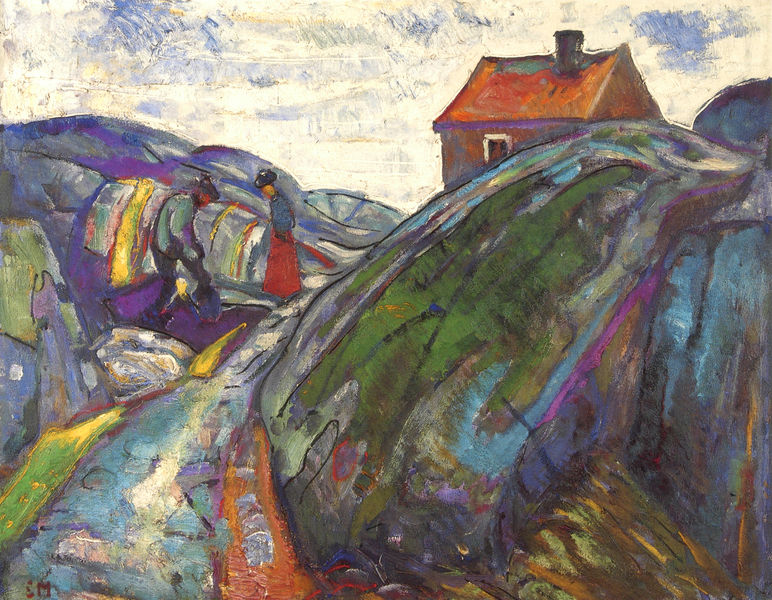
Titel: Frühlingsarbeit auf den Schären
Künstler: Edvard Munch
Standort: Oslo
Institution: Munch-Museet
Schlagwörter: berg, blau, himmel, mann, wasser, weiß, wolken, fluss, gelb, grün, landschaft, menschen, bunt, fenster, frau, hut, orange, strasse, szene, dach, haus, rot, weg, expressionismus, malerei, rock, mützen, öl, feld, felder, hügel, hütte, pfad, land, paar, rosa, arbeit, bauern, kamin, schornstein, farbig, moderne, acker, feldarbeit, abstrakt, berge, gebirge, modern, farbe, lila, alm, arbeiter, häuschen, abstraktion, bauer, abstrahiert, alpen, norwegen, treffen, pinselstrich, ehepaar, zentral, begegnung, bauernhaus, espressionismus, münter, murnau, blaue reiter, leserichtung, reine farbe, bäuering, kami, gesenkter kopf, pasteus, einsames haus, gabrieler münter, spatenstecher, zental